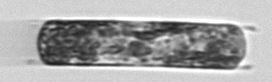
Label: Hemiaulus